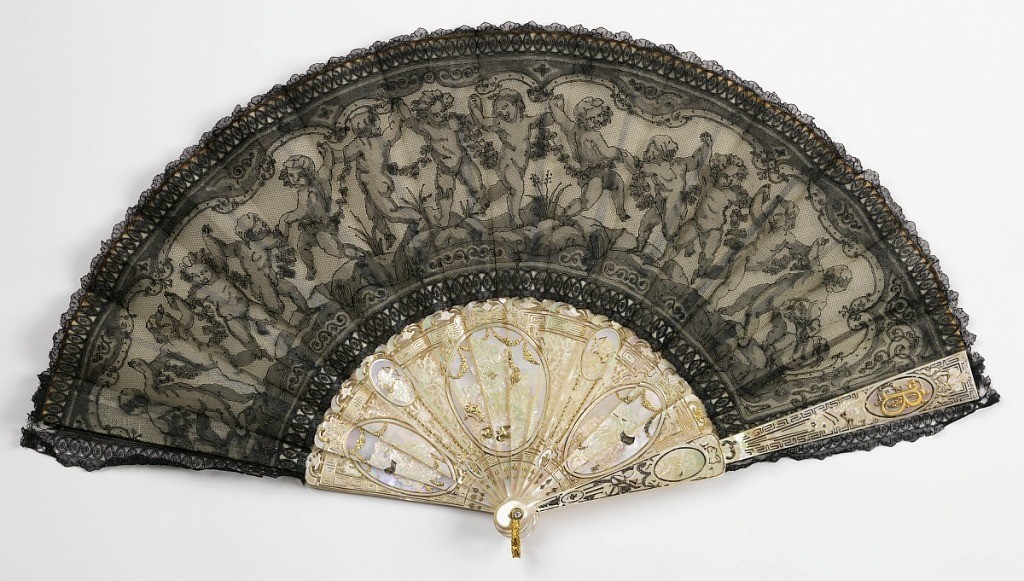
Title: Pleated fan
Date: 1869–80
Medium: Silk bobbin lace leaf; carved and gilded mother-of-pearl sticks
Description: Pleated fan with a black bobbin-made Chantilly lace leaf decorated with a line of dancing putti carrying a floral garland. The sticks are carved and gilded mother-of-pearl, decorated with oval medallions of putti. On each guard stick is a medallion with the initials FB.